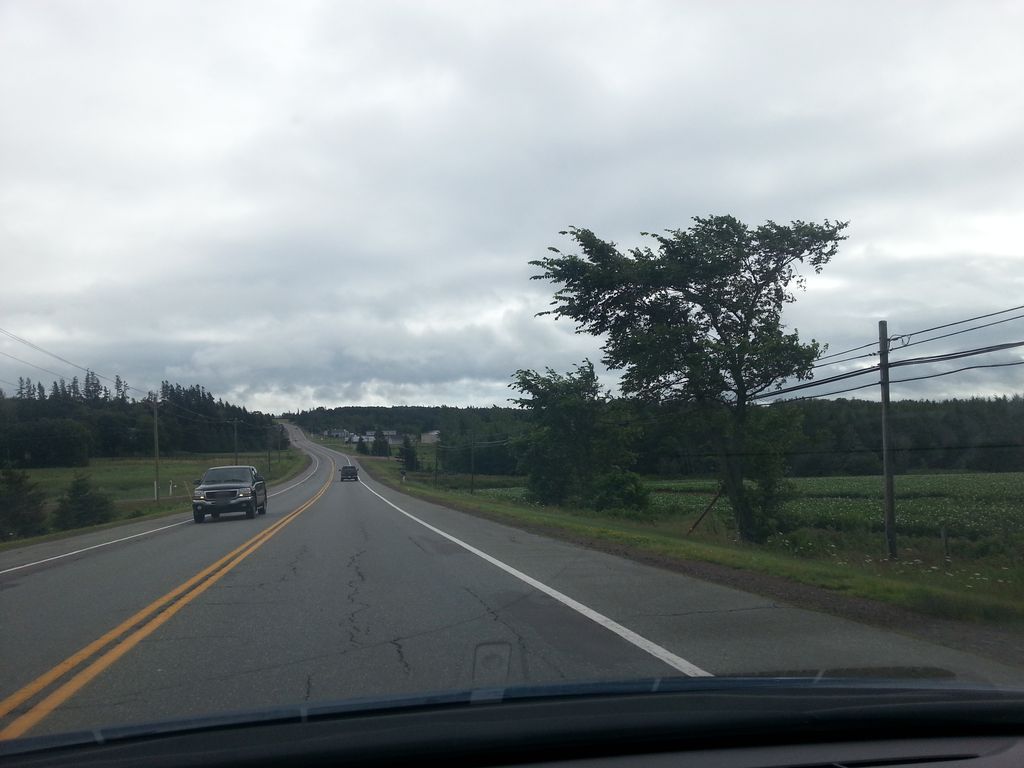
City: charlottetown